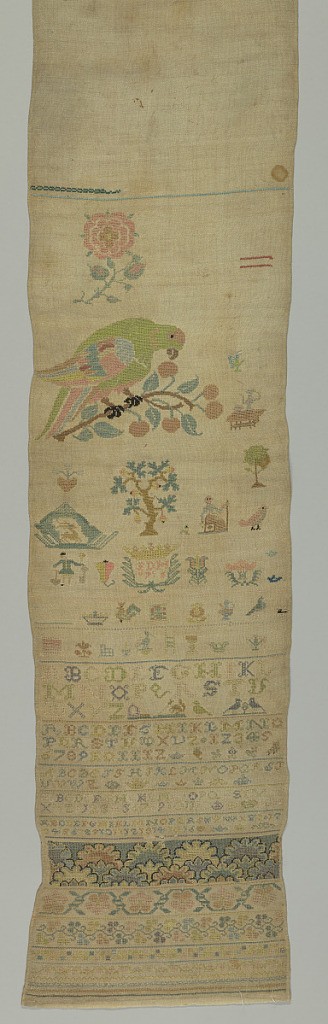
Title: Sampler
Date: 1775
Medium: silk embroidery on linen foundation Technique: embroidered in two-sided cross stitch on plain weave foundation
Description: Spot motifs including a large parrot; alphabets and bands of floral pattern.